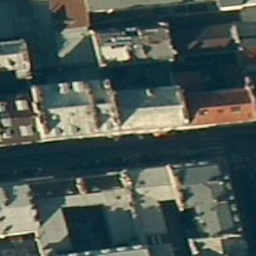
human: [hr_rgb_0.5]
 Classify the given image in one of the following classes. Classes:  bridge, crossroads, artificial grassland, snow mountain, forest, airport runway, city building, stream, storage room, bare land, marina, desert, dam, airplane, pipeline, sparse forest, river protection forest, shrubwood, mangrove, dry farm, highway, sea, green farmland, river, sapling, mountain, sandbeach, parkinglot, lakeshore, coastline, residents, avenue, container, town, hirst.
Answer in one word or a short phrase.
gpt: city building